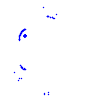
Particle: proton